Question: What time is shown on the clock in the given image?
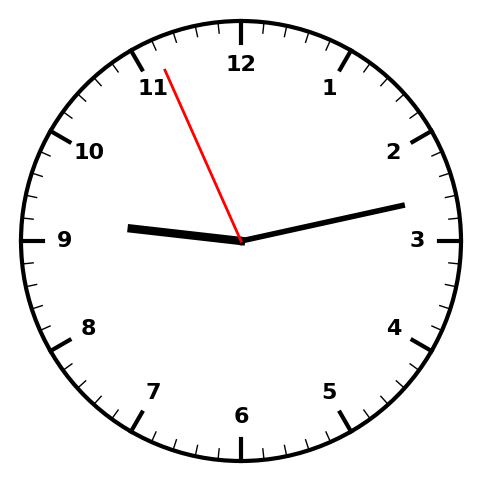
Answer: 09:12:56